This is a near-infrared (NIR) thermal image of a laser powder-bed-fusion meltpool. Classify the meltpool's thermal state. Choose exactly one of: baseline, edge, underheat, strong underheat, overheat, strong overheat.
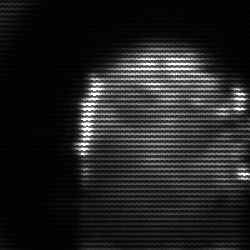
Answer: baseline